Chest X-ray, AP view. Patient: 42 years old, sex M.
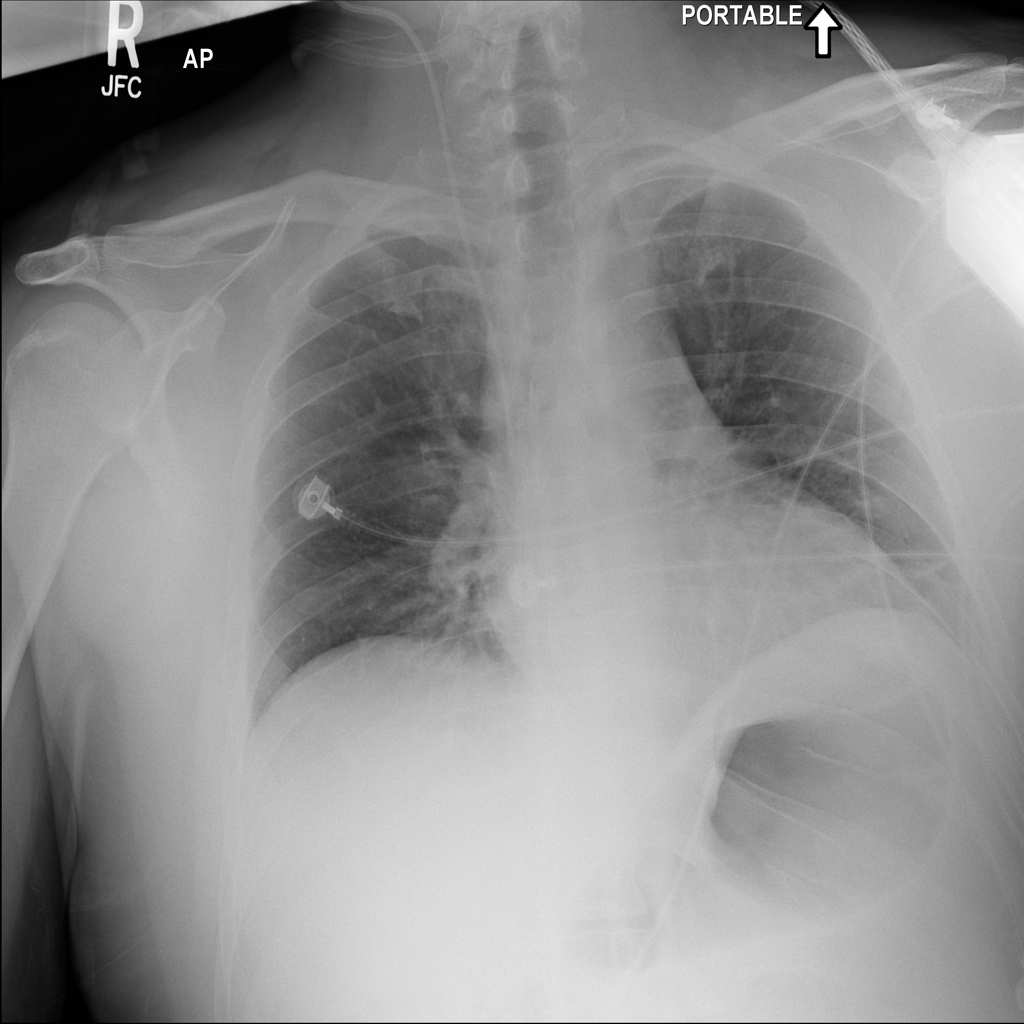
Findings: No Finding